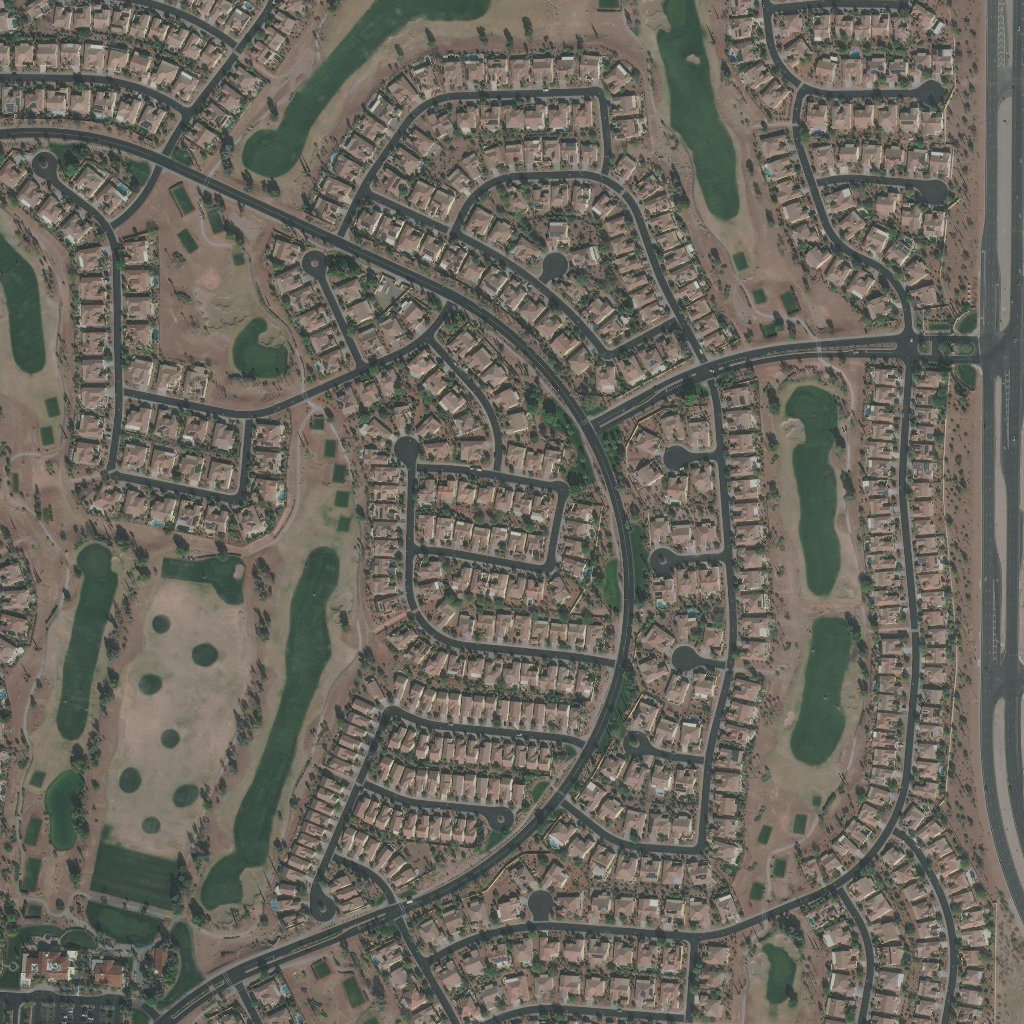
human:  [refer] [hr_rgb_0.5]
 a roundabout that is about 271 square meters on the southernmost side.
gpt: <box>[[30, 87, 32, 89, 0]]</box>